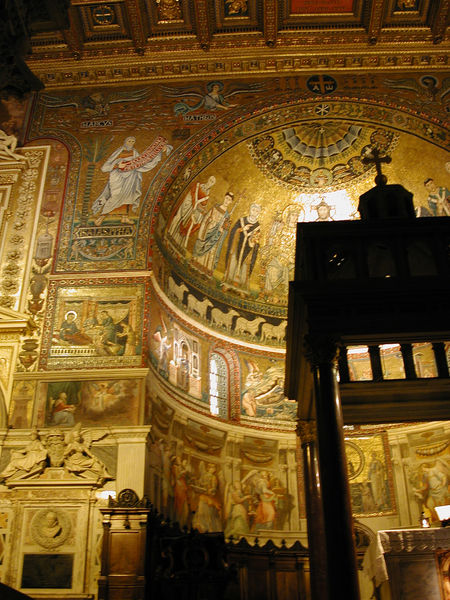
Titel: Santa Maria in Trastevere, Rom
Standort: Rom, S. Maria in Trastevere (EU - I - Latium)
Schlagwörter: fenster, kirche, gold, reich, engel, kuppel, detail, wandmalerei, innenansicht, kreuz, dom, mosaik, altar, statuen, altarraum, tempel, heilige, schafe